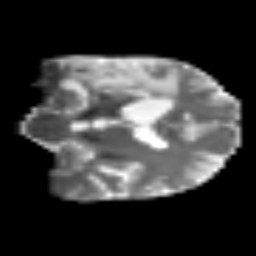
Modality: T2w
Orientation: coronal
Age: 64
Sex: male
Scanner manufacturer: siemens
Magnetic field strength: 3 T
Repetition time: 3.2 s
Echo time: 0.081 s